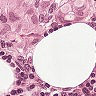
Metastatic tissue present: yes